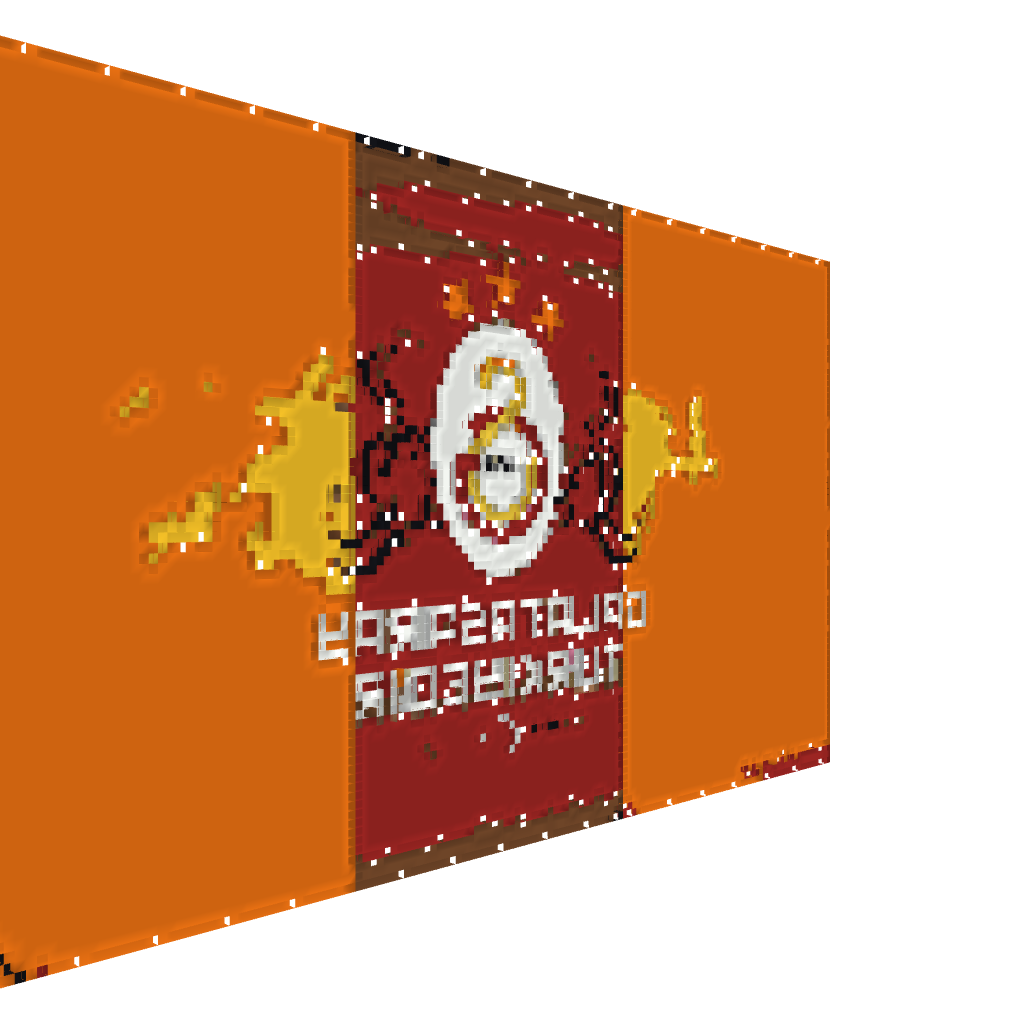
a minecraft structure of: Galatasaray schematics